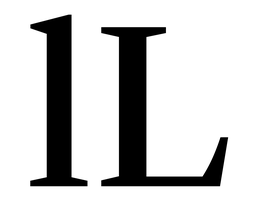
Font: LibreCaslonText_Medium